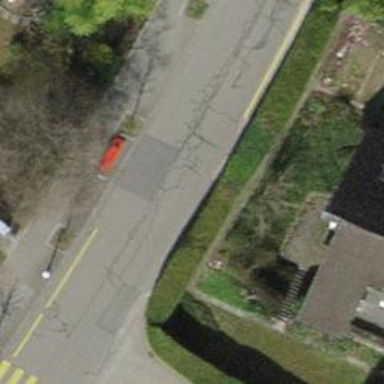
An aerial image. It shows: Residential road with asphalt surface. Sidewalk is present on the left side.